Field crop: maize
Growth stage: 2
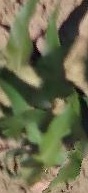
Species: maize